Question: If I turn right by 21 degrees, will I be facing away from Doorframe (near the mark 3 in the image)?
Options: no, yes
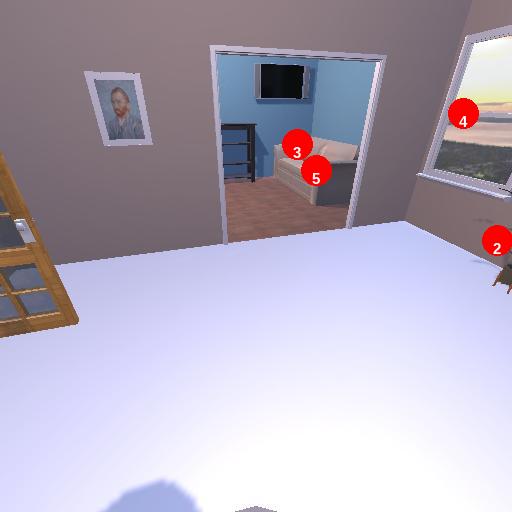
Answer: no